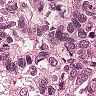
Metastatic tissue present: yes